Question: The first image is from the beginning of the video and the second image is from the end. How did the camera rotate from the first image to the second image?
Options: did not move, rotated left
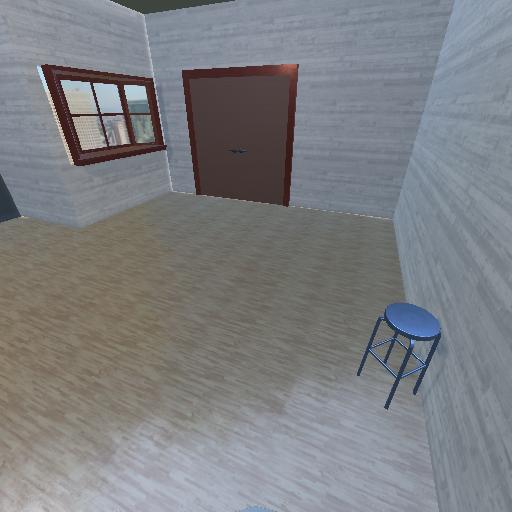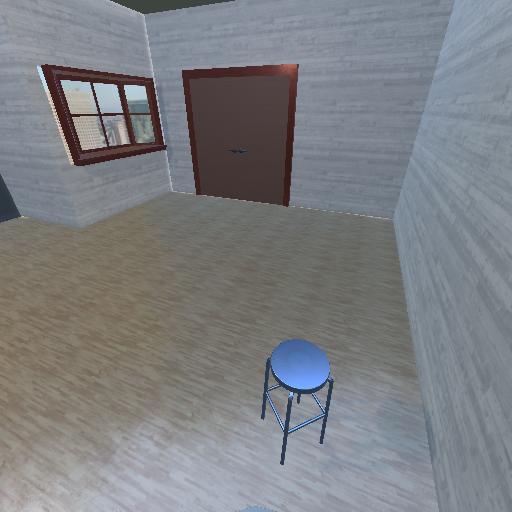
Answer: did not move